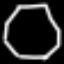
Label: octagon